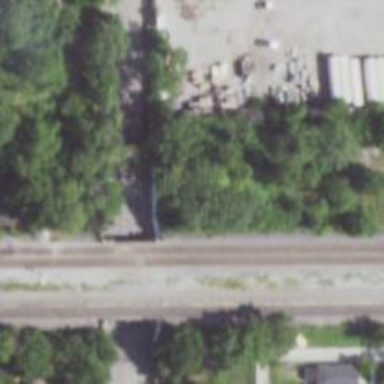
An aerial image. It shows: Abandoned railroad bridge.